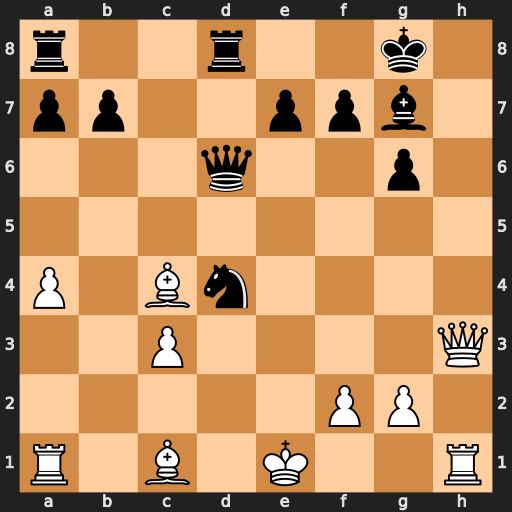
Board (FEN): r2r2k1/pp2ppb1/3q2p1/8/P1Bn4/2P4Q/5PP1/R1B1K2R
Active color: w
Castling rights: KQ
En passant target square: -
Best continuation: Qh7+ Kf8 Bh6 Qe5+ Kf1